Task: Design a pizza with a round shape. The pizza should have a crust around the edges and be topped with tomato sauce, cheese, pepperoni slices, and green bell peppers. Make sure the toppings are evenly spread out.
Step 596:
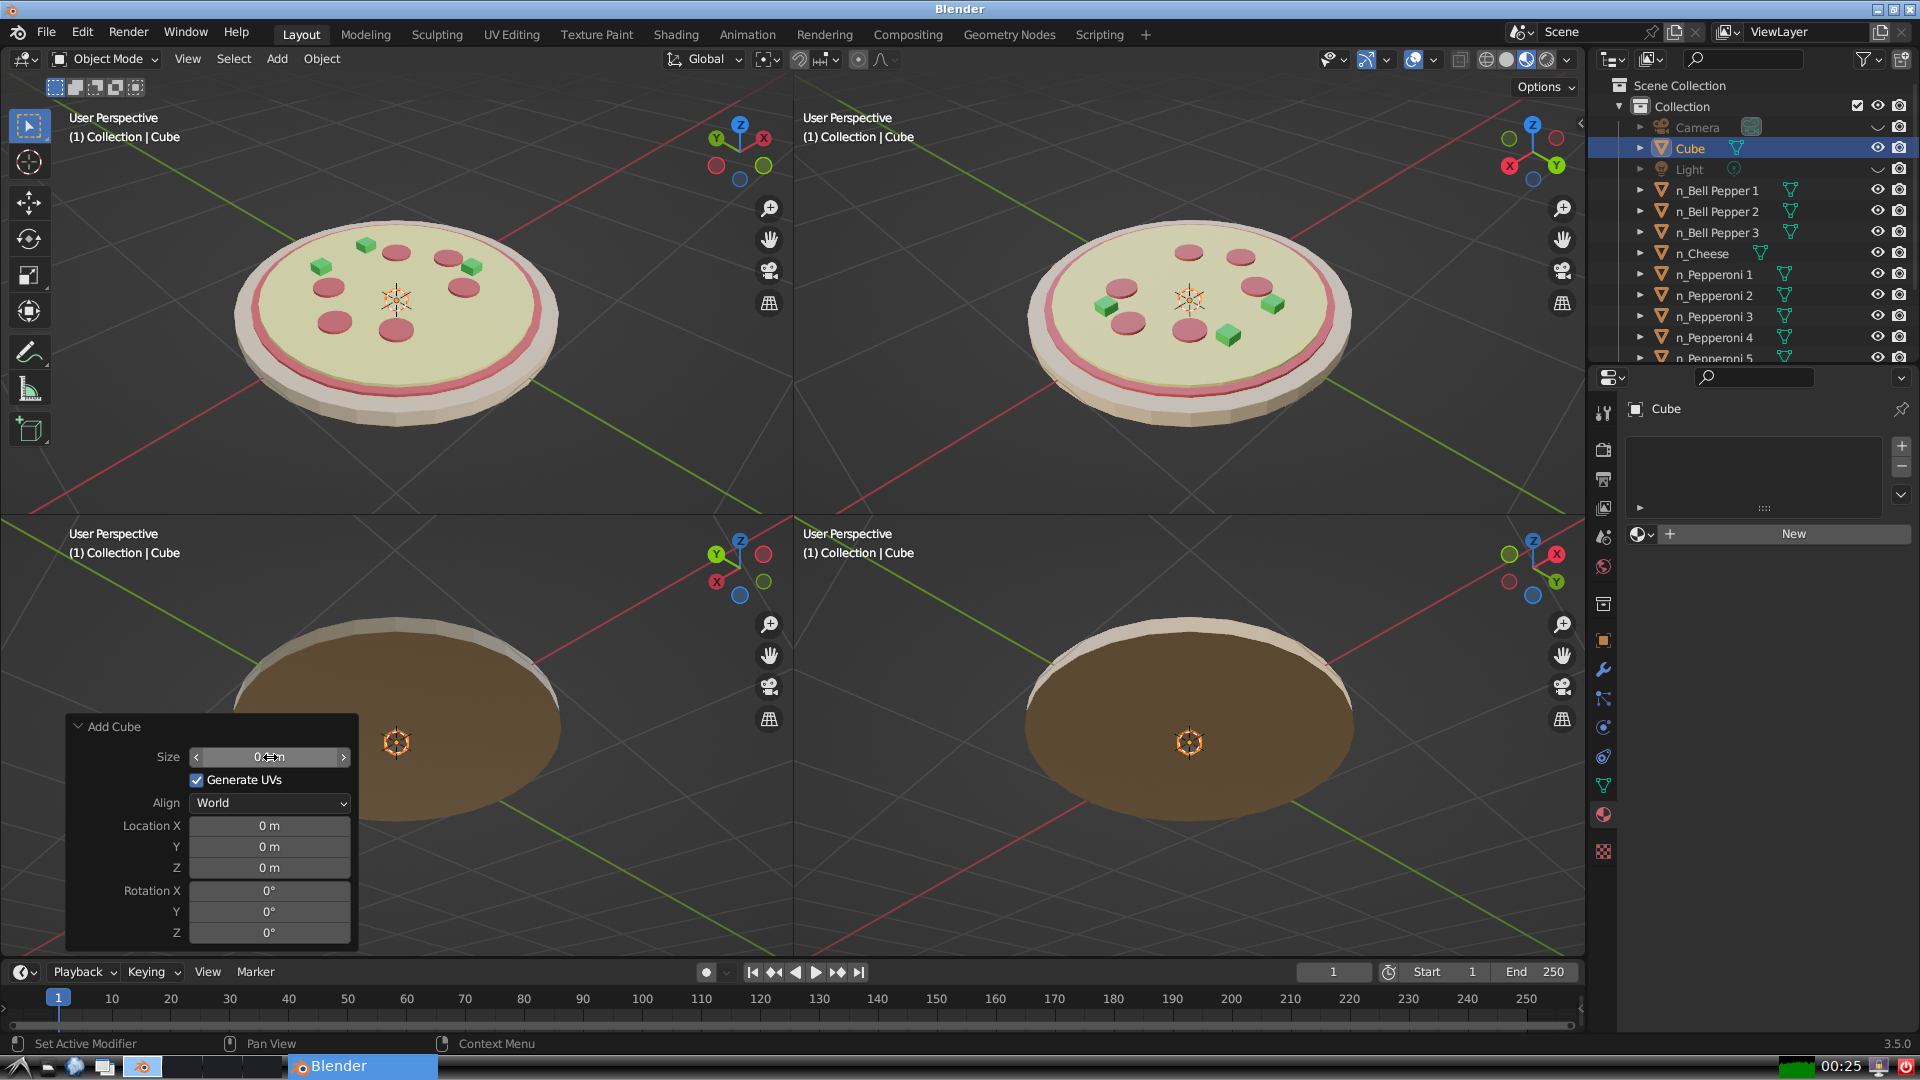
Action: click: no